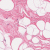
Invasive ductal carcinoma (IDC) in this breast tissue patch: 0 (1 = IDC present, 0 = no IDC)